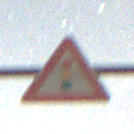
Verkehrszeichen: Lichtzeichenanlage
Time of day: Night
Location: Outdoor (Nature)
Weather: Clear
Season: NotSpecified
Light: Natural